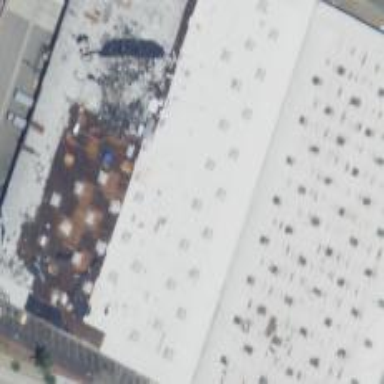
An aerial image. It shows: Warehouse building.